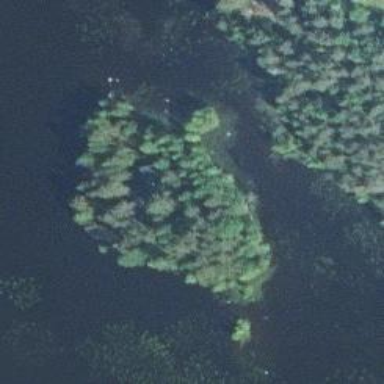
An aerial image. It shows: Islet.